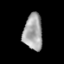
Tissue: lung
Cell type: Epithelial cells
Senescence score: 0.2291
Nuclear area (px): 680
Mean DAPI intensity: 161.947